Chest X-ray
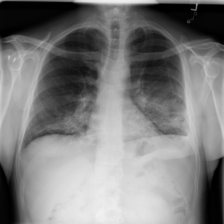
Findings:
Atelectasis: negative
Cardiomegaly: negative
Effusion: negative
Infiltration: positive
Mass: negative
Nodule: negative
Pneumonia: negative
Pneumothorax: negative
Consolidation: negative
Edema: negative
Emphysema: negative
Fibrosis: negative
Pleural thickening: positive
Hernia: negative